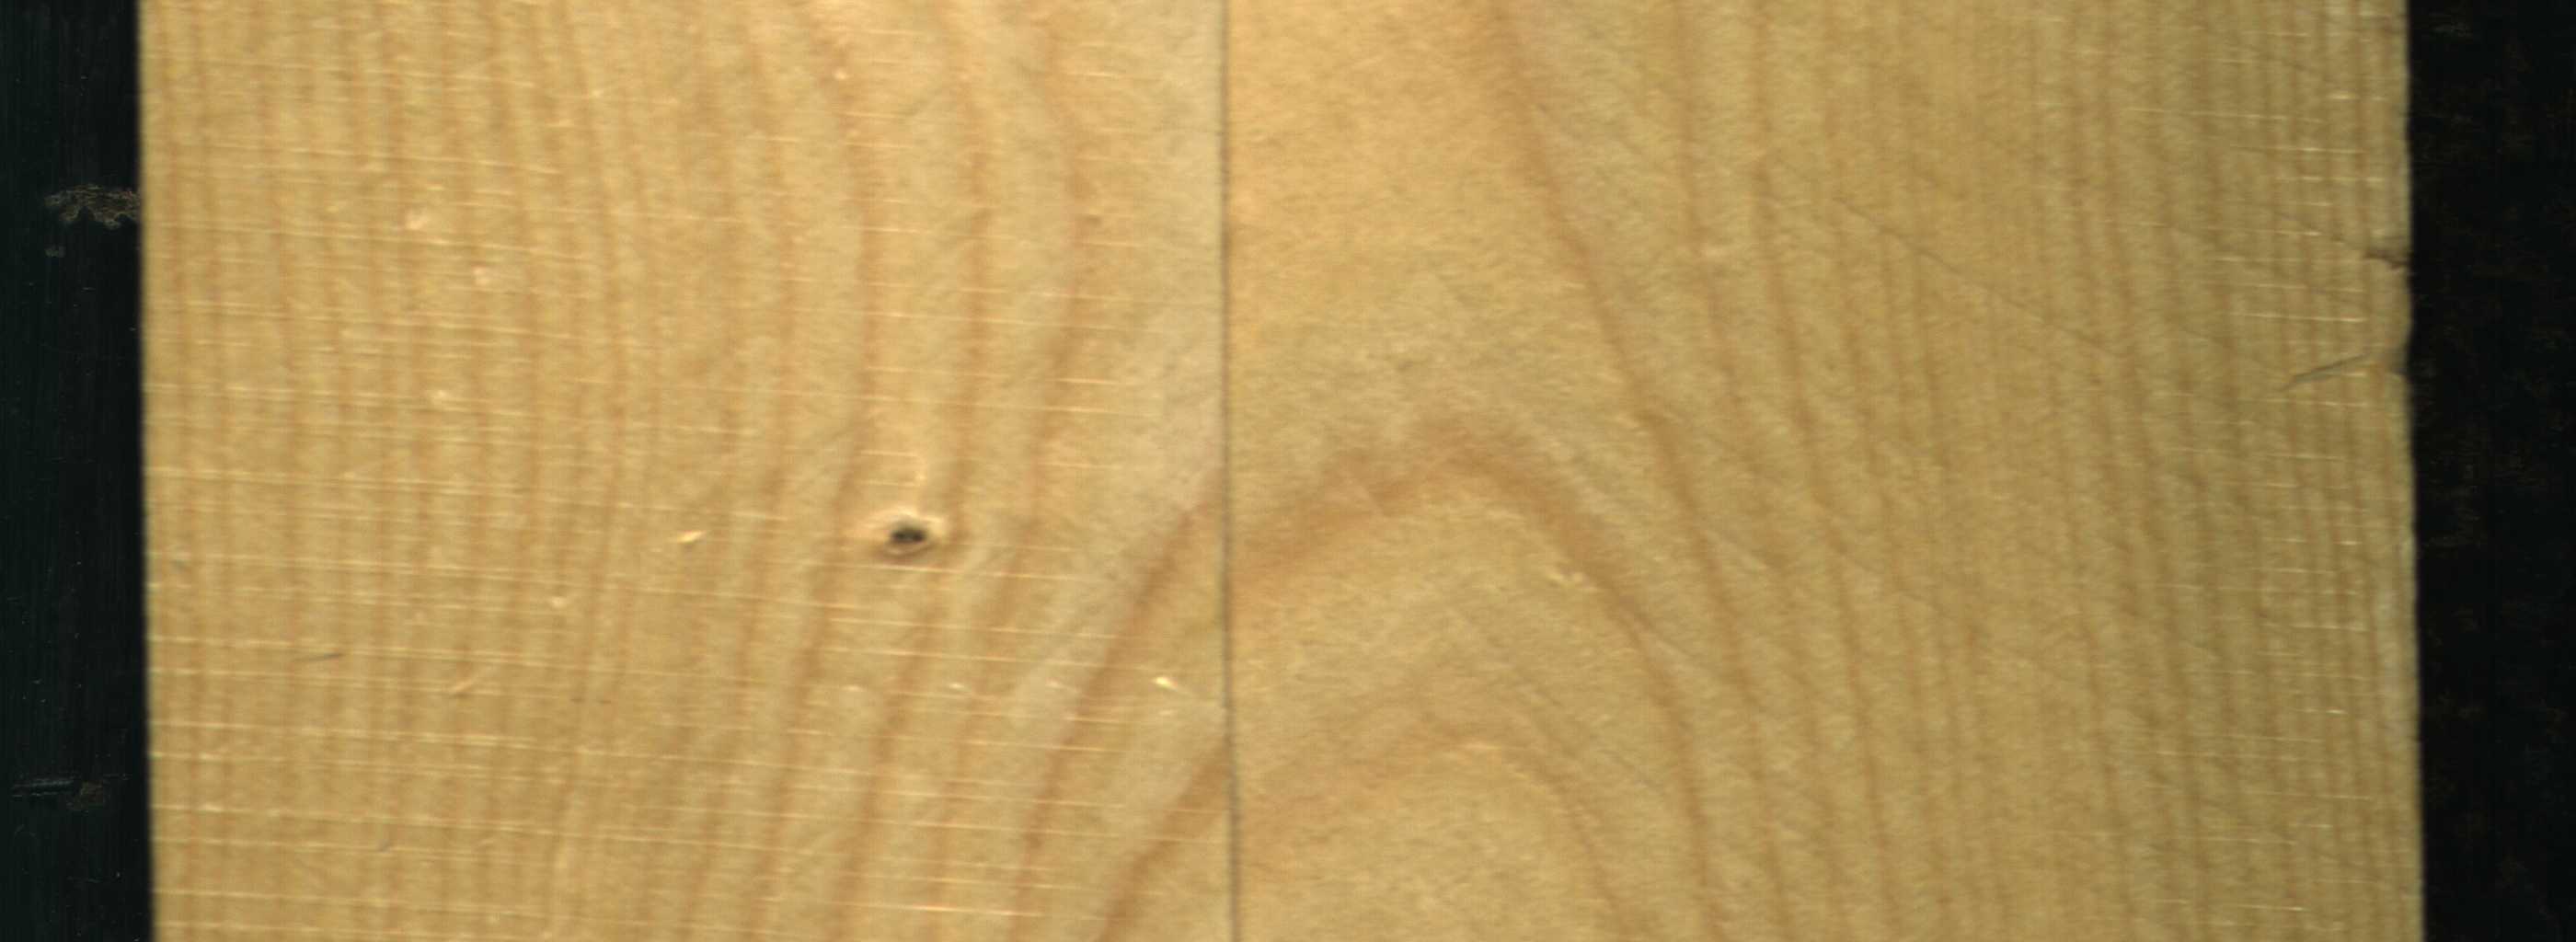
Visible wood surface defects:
Crack
Live_Knot